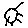
Label: sun